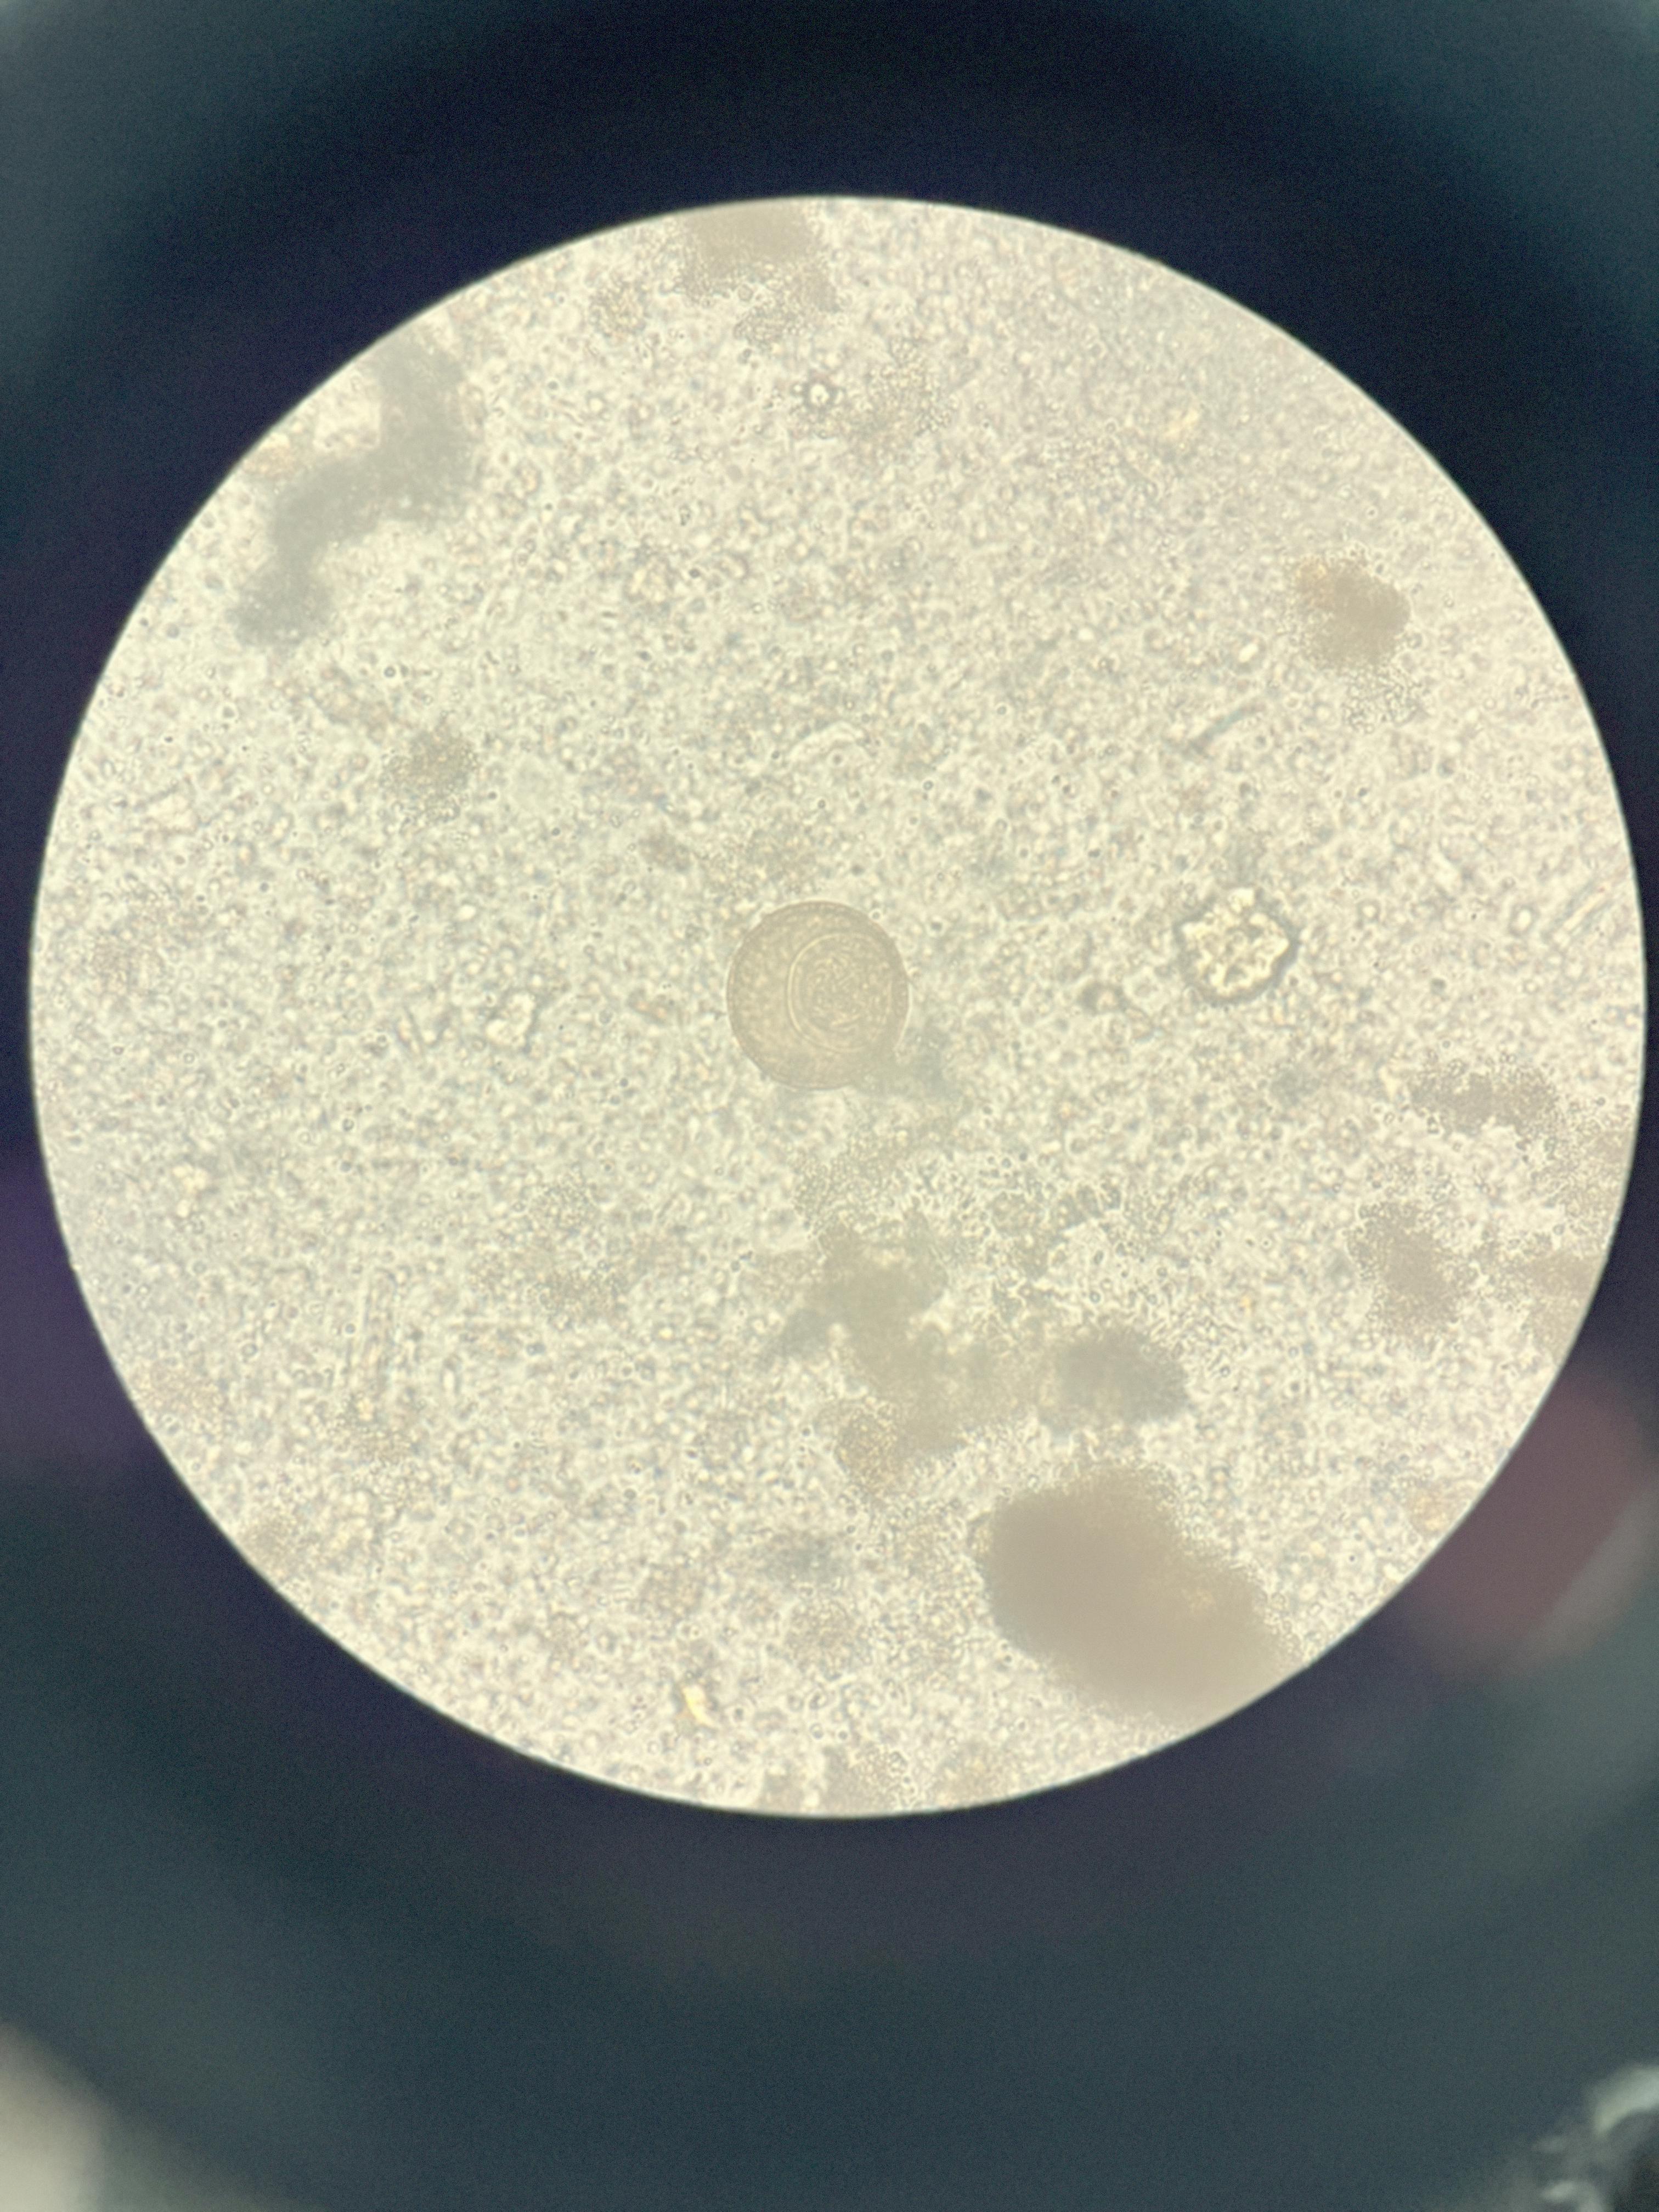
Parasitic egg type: Hymenolepis diminuta